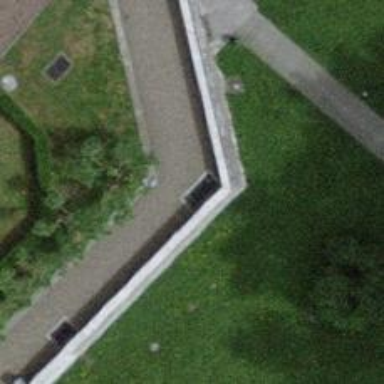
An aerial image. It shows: Retaining wall.